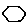
Label: hexagon